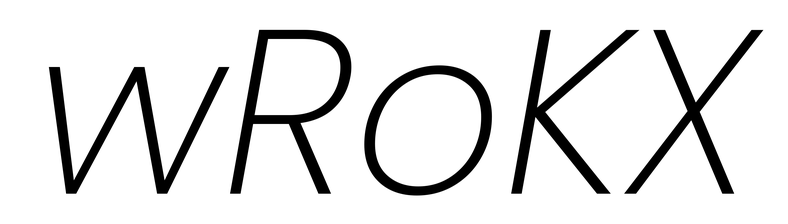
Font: Poppins-ExtraLightItalic